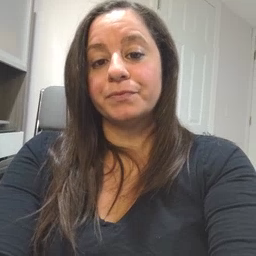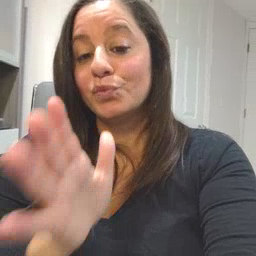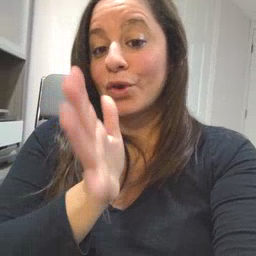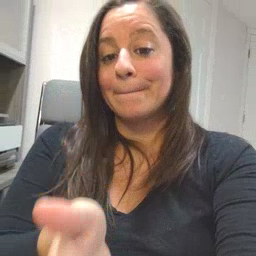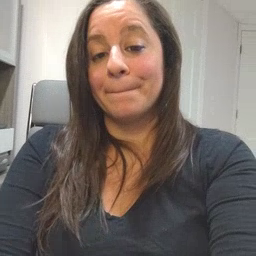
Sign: grandma